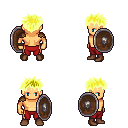
a pixel art fantasy rpg character, male body template, human, tanned skin, leather shoulder armor, red pants, gold bedhead hairstyle, brown shoes, shield, four views (front, back, left, right), 2x2 character sprite sheet, small pixel art, hard edges, no anti-aliasing